Question: I'd call a span within a div, its taking margins but margin:0 auto is not working. Any suggestion?
'''
<div>
<span>
<h3>Paris Eurostar Breaks</h3>
<p>Curabitur fringilla mauris interdum nec magna</p>
</span>
</div>
'''
'''
div{
width:465px;
min-height:201px;
}
div span{
display:inline-block;
color:#FFF;
border-bottom:1px #FFF solid;
border-top:1px #FFF solid;
margin:0 auto;
}
'''

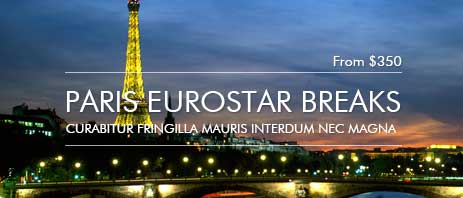
Answer: To center 'horizontal' with 'margin' the element must have a fixed 'width'.
Since you are using 'inline-block' Try this:
'''
div {
text-align:Center;
}
'''